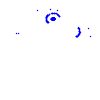
Particle: electron